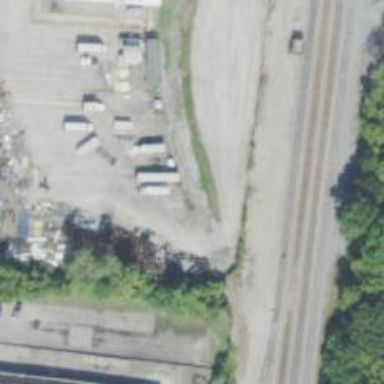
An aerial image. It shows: Rail spur service.